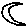
Label: moon